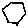
Label: hexagon